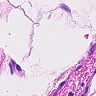
Metastatic tissue present: no